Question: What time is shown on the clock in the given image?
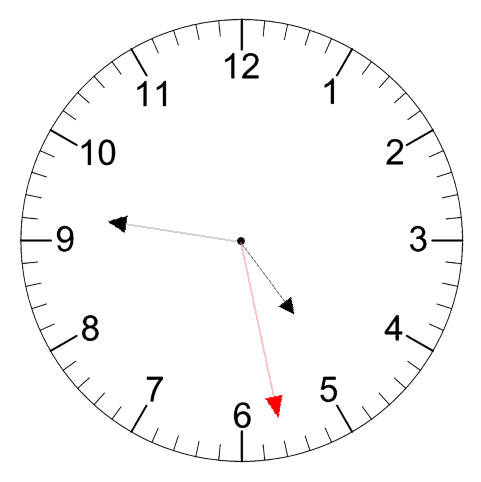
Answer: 04:46:28